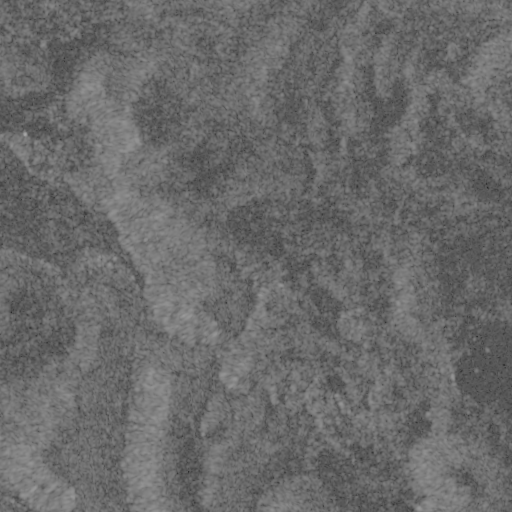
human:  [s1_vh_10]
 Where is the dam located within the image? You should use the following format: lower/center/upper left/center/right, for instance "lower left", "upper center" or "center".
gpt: The dam is located in the lower right of the image.
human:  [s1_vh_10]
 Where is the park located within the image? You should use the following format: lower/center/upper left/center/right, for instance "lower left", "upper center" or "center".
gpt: The park is located in the center left of the image.
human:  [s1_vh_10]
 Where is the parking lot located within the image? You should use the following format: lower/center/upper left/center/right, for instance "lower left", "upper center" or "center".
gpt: The parking lot is located in the center right of the image.
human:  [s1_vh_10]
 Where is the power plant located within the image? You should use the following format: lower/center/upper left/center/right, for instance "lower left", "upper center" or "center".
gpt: There is no power plant in the image.

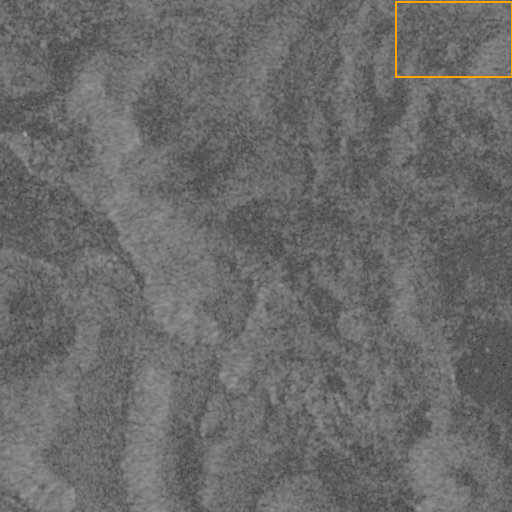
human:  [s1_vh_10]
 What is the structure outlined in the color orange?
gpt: The structure outlined in orange is a crop field.
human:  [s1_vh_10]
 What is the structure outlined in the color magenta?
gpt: There is no magenta outline.